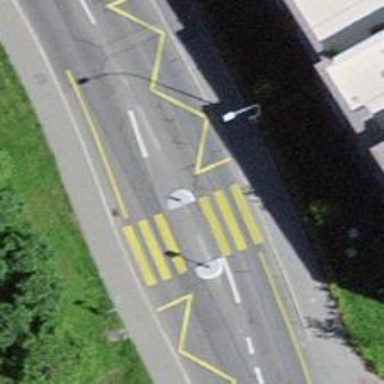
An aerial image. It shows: Crossing with pedestrian island and zebra markings.